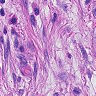
Metastatic tissue present: yes